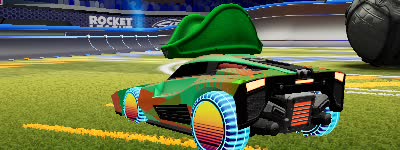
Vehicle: breakout